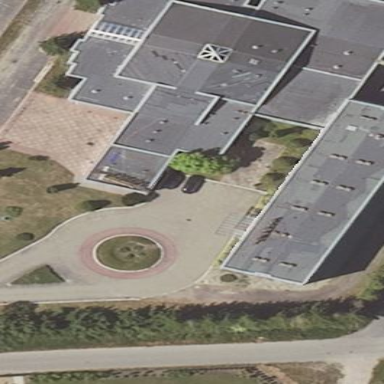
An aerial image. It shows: Commercial building.